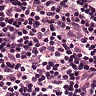
Metastatic tissue present: no